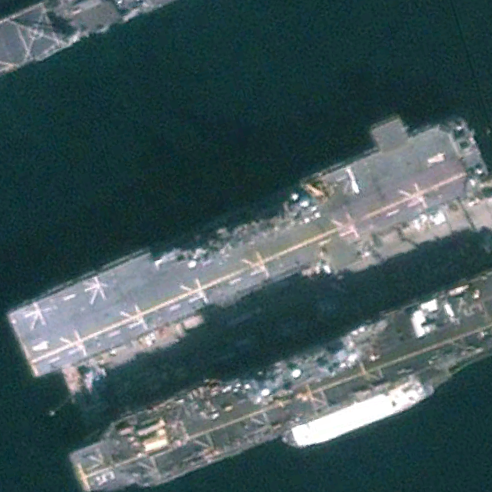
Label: assault